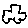
Label: car